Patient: sex M, age 35
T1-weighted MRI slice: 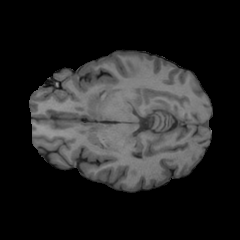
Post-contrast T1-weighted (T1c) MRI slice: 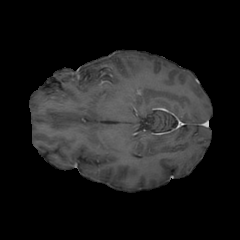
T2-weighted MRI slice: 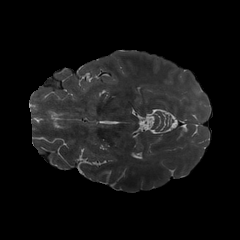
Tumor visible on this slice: no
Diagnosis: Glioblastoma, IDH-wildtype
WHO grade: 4